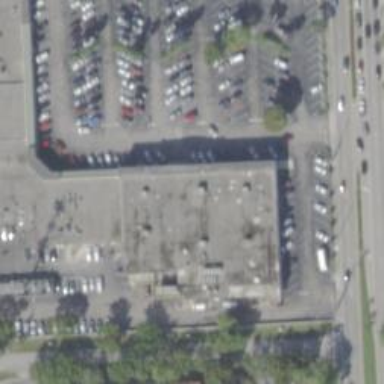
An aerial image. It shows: Supermarket.